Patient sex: F
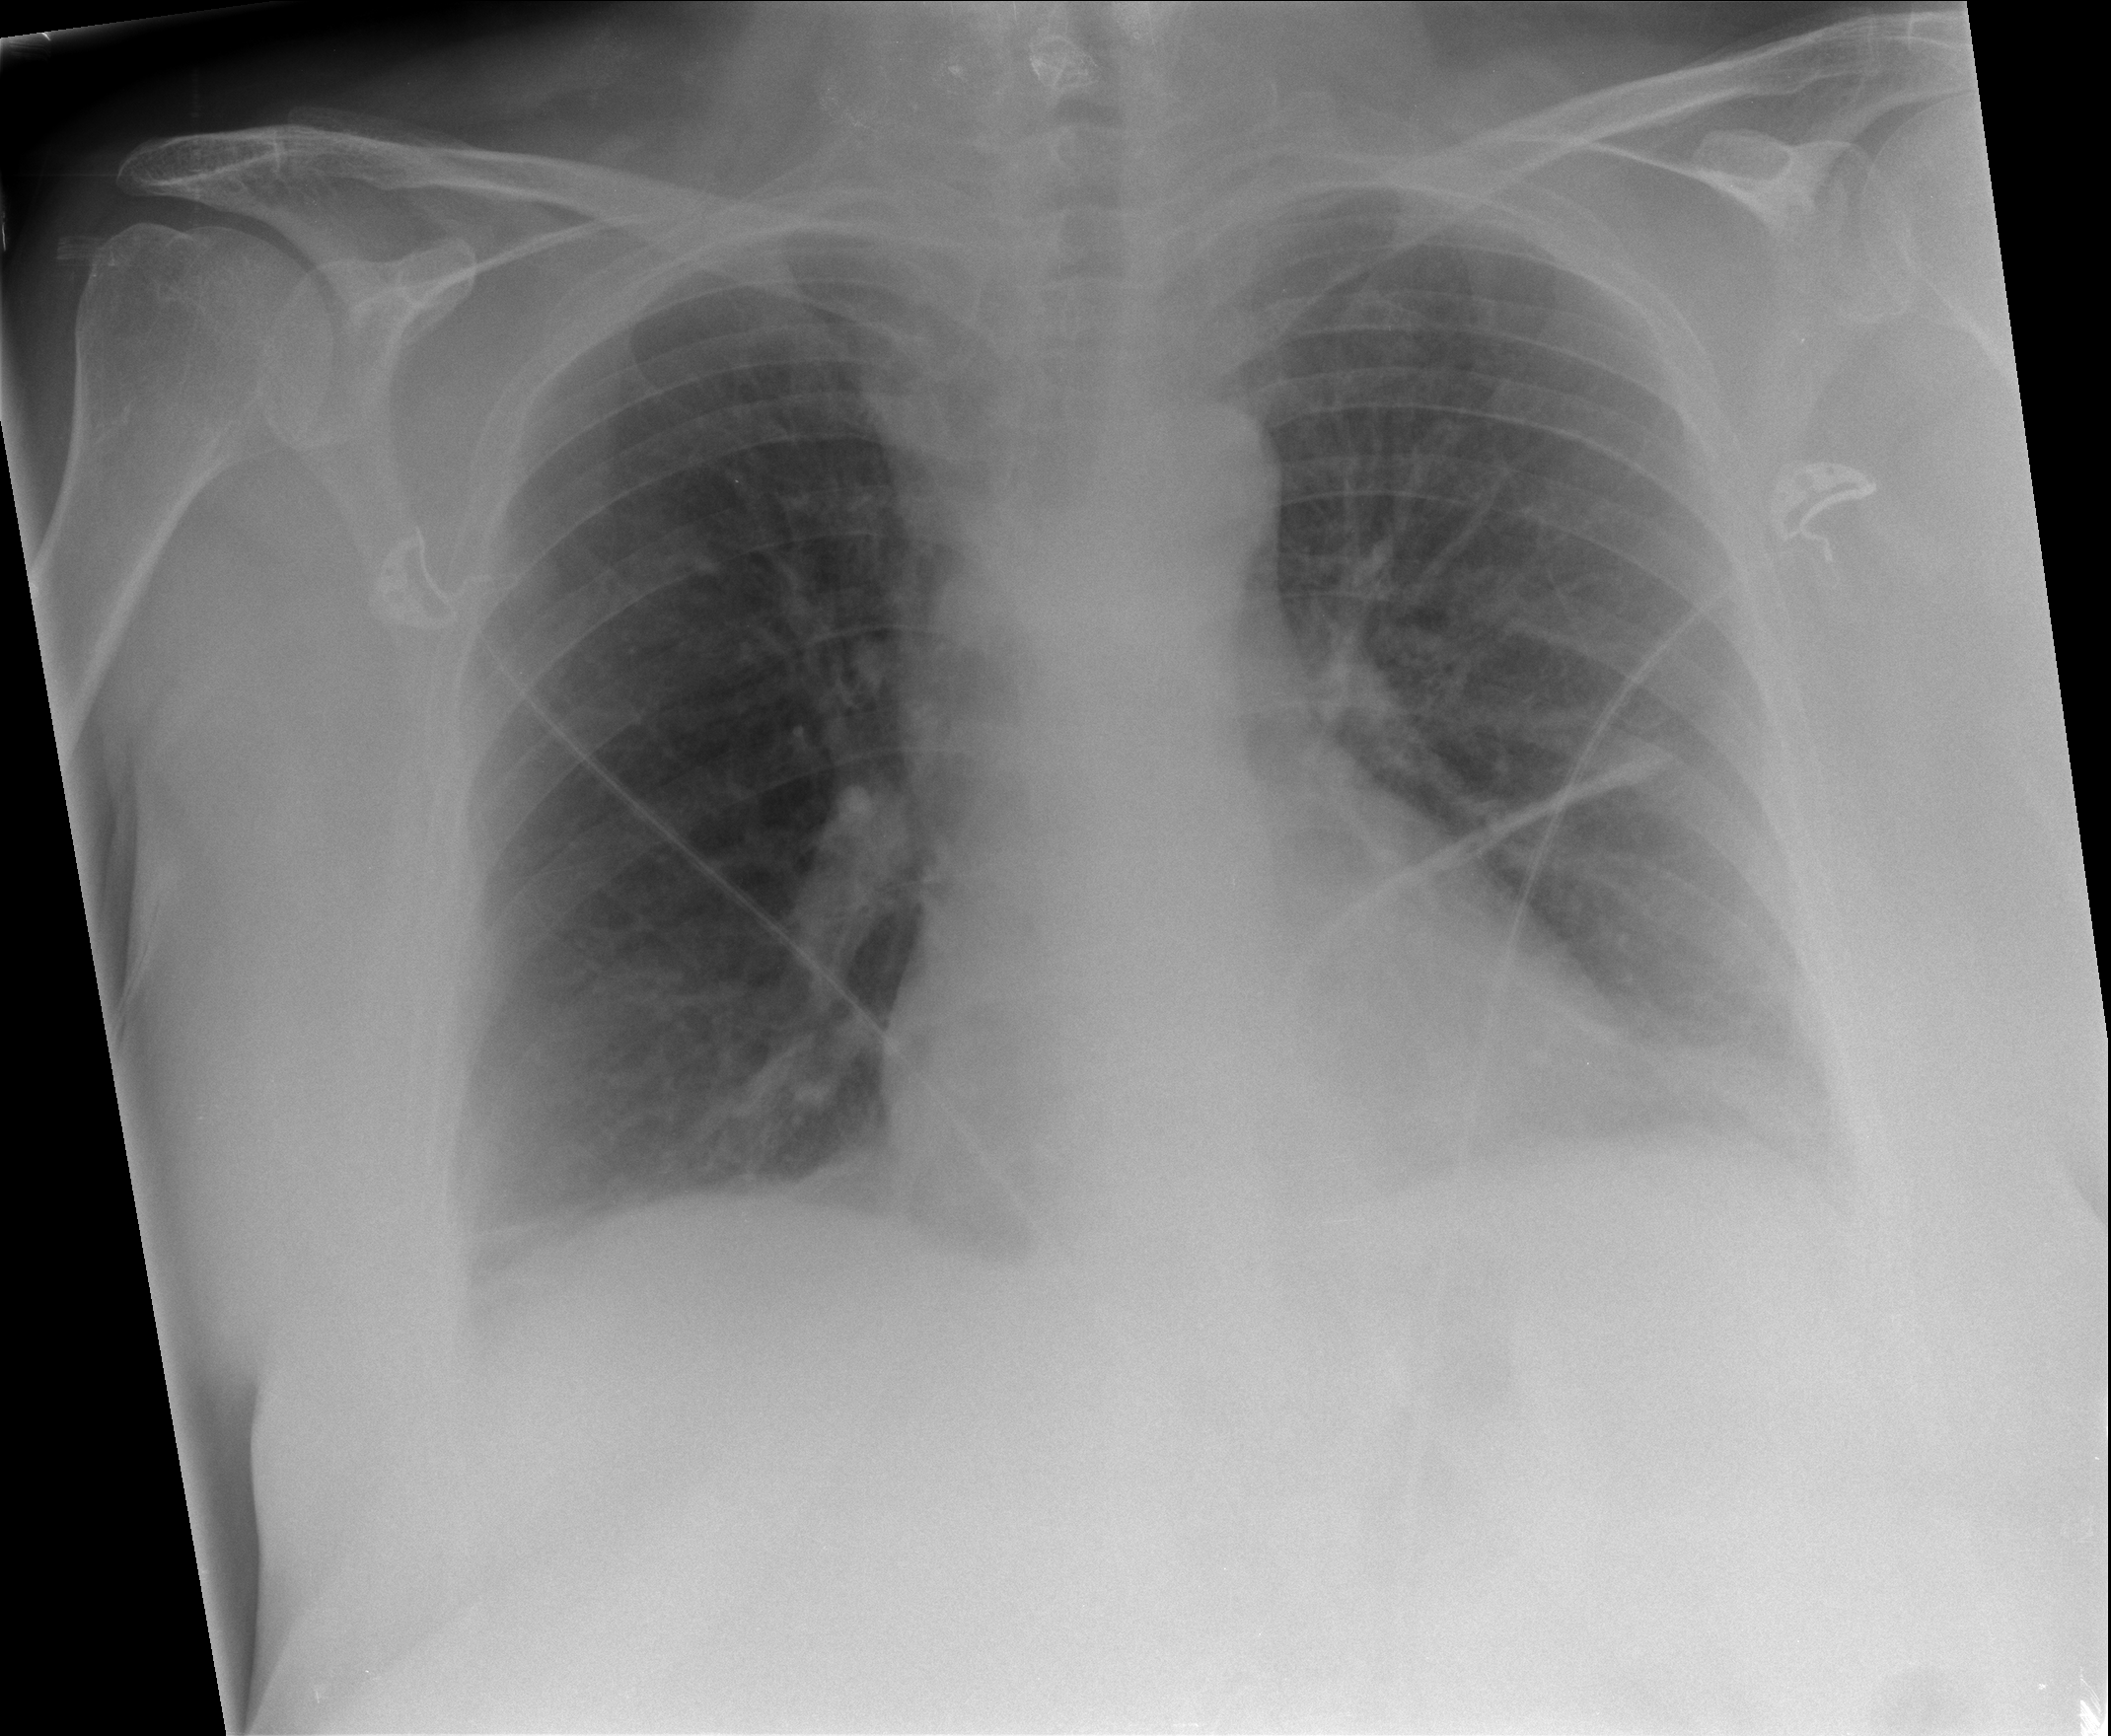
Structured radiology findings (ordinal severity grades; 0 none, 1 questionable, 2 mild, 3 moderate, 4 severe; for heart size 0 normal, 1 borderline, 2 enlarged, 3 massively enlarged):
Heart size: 0
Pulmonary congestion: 0
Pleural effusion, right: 0
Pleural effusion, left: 0
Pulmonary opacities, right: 0
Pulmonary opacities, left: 1
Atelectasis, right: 1
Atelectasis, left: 1